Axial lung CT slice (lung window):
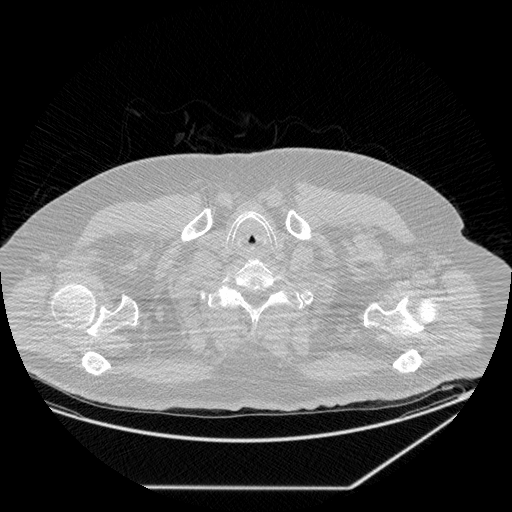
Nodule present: no